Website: home-depot
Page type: billing-address
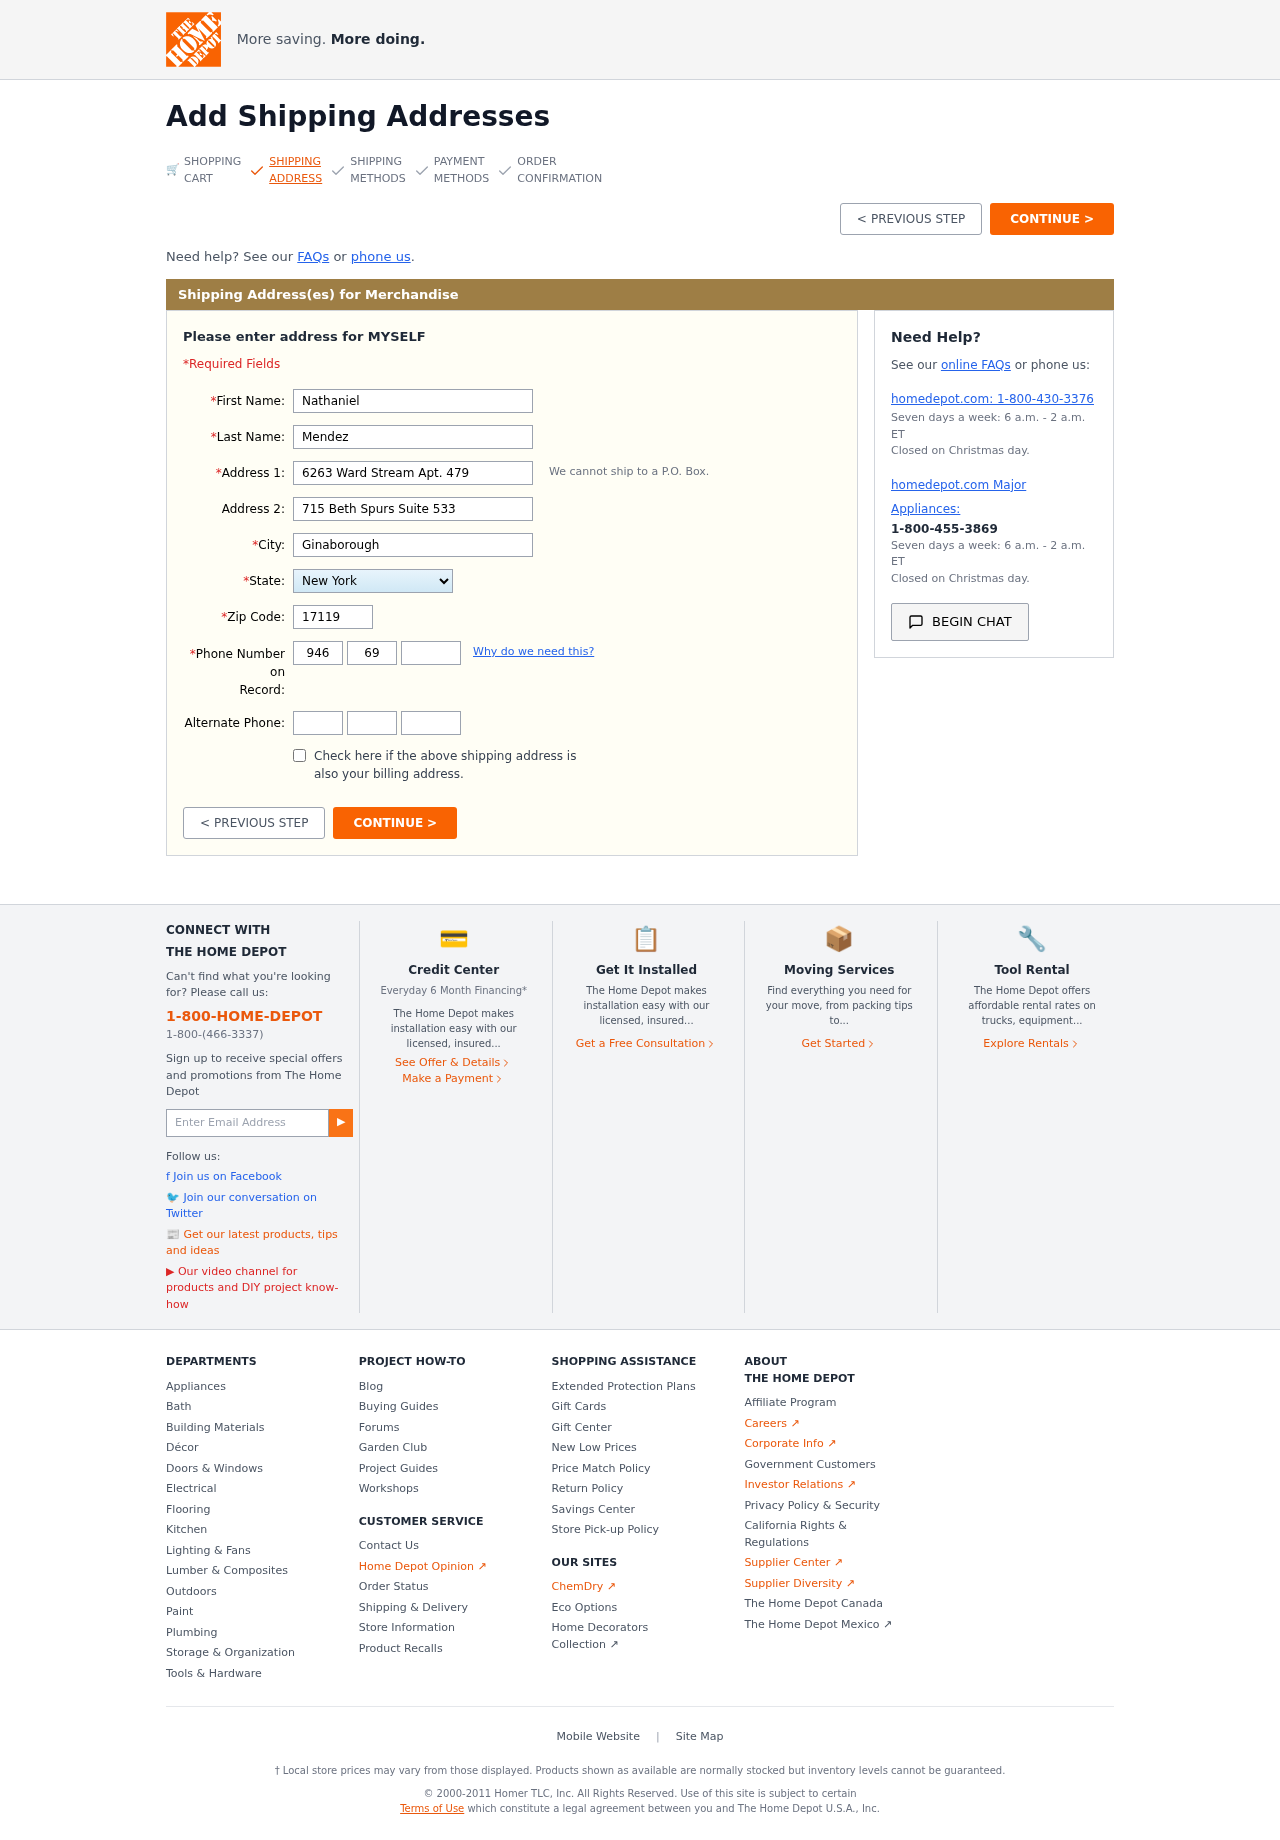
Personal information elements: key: PII_STATE
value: New York
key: PII_FIRSTNAME
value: Nathaniel
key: PII_LASTNAME
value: Mendez
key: PII_STREET
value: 6263 Ward Stream Apt. 479
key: PII_STREET2
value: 715 Beth Spurs Suite 533
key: PII_CITY
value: Ginaborough
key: PII_POSTCODE
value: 17119
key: PII_PHONE_AREA
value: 946
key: PII_PHONE_PREFIX
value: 693
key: PII_PHONE_LINE
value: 7230